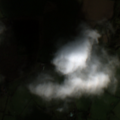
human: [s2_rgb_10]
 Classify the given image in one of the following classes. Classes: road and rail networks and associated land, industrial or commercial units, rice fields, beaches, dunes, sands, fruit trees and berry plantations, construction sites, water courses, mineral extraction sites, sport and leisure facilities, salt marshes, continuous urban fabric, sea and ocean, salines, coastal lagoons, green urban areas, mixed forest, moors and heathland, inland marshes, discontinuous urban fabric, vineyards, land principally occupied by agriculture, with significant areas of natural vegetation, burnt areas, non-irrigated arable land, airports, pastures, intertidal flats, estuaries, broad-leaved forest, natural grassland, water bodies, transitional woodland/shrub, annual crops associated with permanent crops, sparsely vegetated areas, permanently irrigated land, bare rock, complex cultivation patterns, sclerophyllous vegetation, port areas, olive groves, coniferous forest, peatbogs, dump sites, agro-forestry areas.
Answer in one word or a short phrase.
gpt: non-irrigated arable land, pastures, land principally occupied by agriculture, with significant areas of natural vegetation, mixed forest